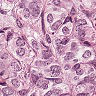
Metastatic tissue present: yes